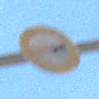
Verkehrszeichen: Ueberholverbot
Umgebung: Outdoor, Nature
Tageszeit: Midday
Wetter: Clear
Licht: Natural
Jahreszeit: NotSpecified
Kontrast: HighContrast